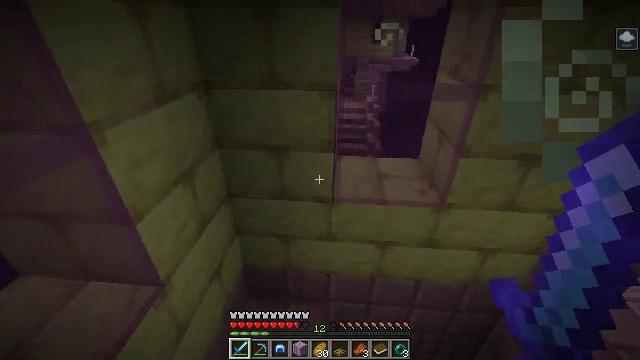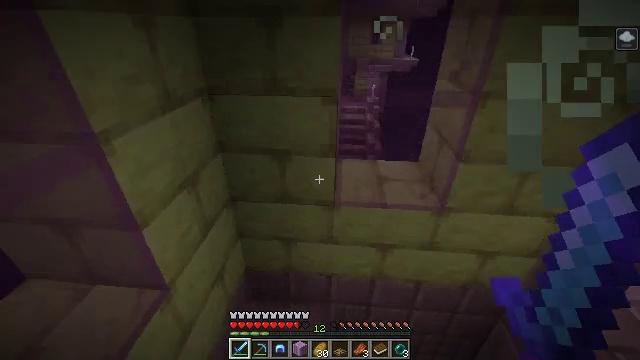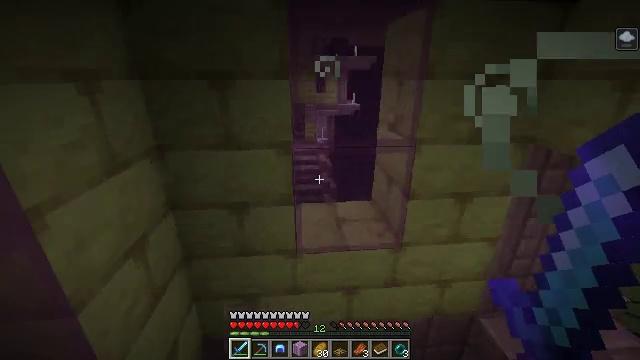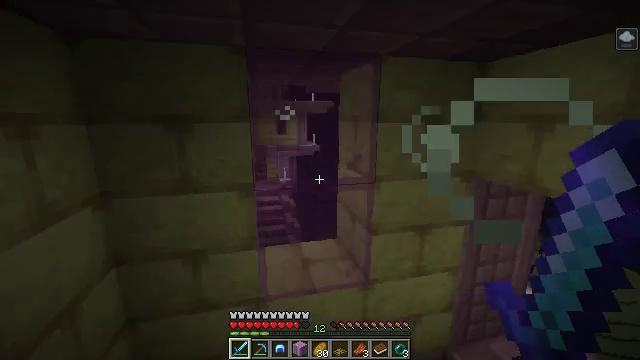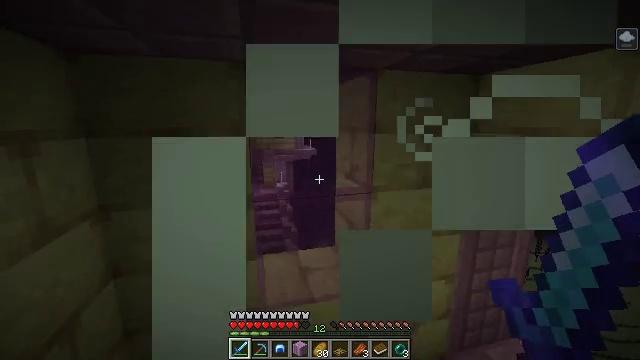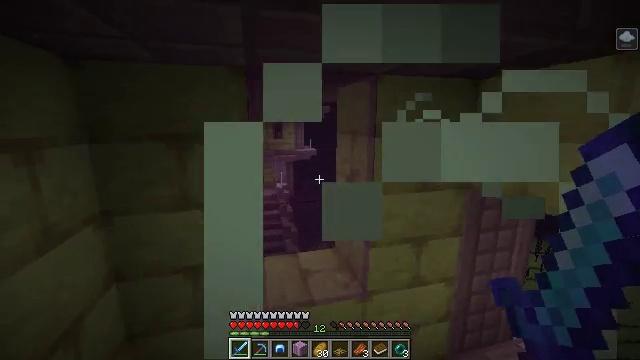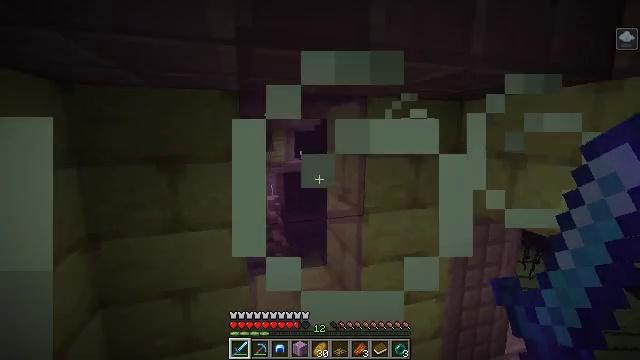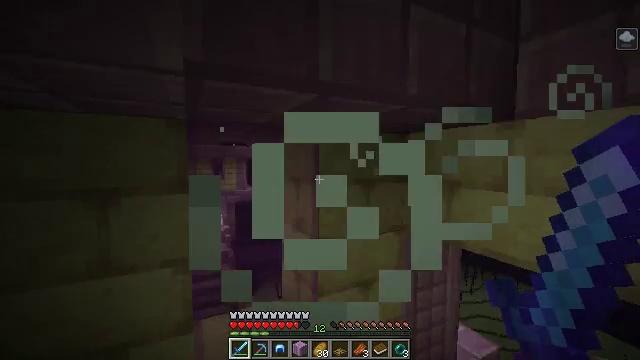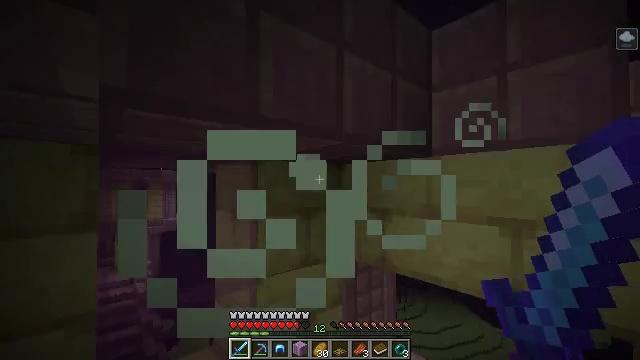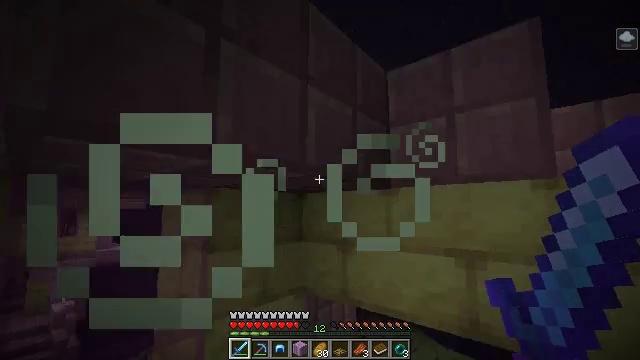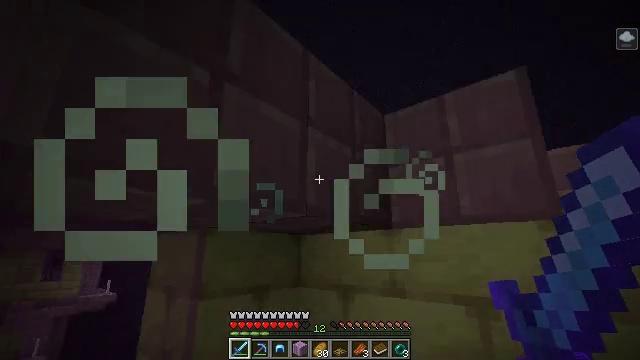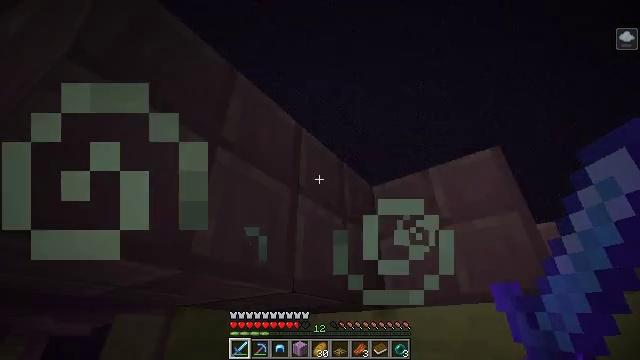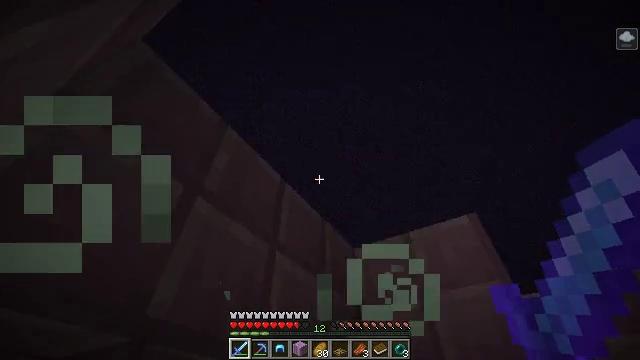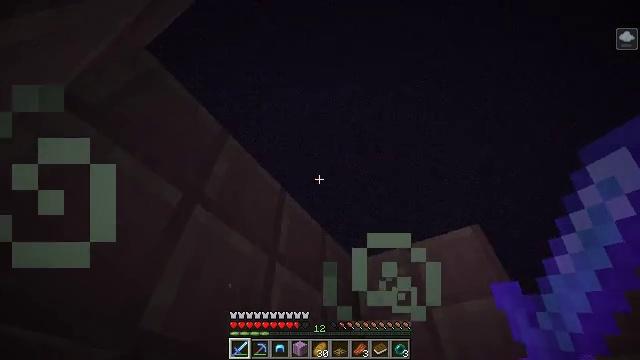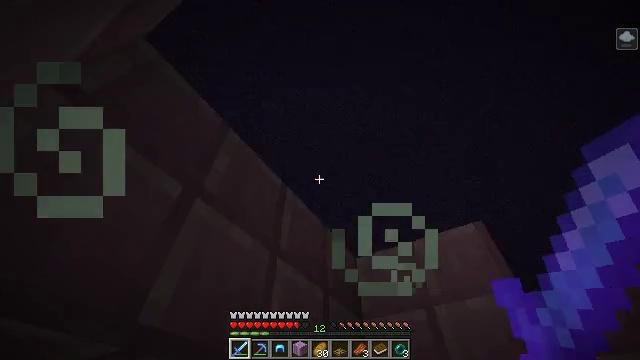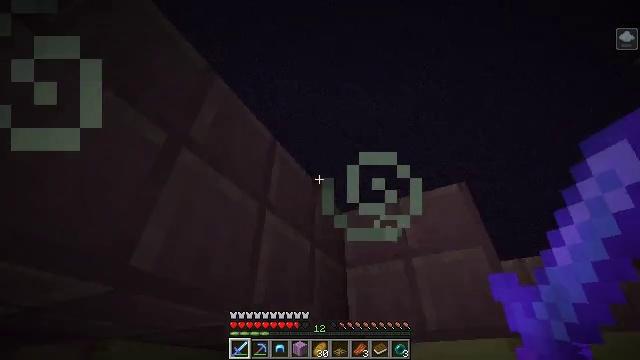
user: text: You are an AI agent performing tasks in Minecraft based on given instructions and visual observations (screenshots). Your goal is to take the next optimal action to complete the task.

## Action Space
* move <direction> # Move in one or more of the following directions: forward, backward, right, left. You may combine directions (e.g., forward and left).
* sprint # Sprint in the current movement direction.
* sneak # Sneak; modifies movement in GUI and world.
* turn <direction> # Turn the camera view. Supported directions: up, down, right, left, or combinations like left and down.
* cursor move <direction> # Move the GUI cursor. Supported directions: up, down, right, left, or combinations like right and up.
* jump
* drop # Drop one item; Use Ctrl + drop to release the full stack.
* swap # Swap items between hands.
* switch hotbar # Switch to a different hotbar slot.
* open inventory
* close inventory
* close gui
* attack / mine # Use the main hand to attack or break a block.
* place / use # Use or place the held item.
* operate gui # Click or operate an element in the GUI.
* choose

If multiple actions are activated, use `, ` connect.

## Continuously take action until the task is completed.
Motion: motion action
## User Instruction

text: Attack the purpur block to obtain it.
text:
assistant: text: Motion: no_op
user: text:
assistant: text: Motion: turn right and up
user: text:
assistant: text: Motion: turn right and up
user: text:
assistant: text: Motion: no_op
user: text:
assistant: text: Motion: no_op
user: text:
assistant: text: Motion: turn right and up
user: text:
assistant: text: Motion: move forward, turn right and up
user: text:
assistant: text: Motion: move forward, turn right and up
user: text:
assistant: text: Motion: move forward, turn right and up
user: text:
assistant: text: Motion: turn up
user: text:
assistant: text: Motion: turn right and up
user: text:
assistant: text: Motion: turn right and up
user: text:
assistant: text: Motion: turn up
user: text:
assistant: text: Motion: no_op
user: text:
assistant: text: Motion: turn right and down
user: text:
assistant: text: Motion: turn right and down
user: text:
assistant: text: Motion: turn right and down
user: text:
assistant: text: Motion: turn right and down
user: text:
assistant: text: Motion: turn right and down
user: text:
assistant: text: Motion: turn right and down
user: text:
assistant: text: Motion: turn right and down
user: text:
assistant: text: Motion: turn right and down
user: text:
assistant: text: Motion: turn right and down
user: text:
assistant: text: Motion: turn right and down
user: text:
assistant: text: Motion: turn down
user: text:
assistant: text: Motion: turn down
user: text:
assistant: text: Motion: turn left
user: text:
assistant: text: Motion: no_op
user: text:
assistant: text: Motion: no_op
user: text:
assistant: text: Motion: no_op